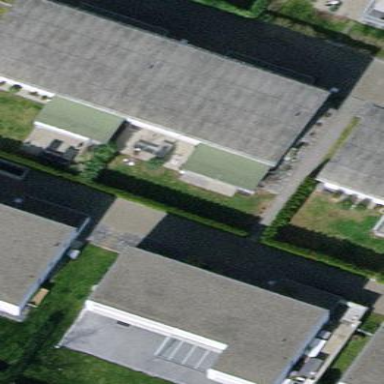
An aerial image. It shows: Semi-detached house.